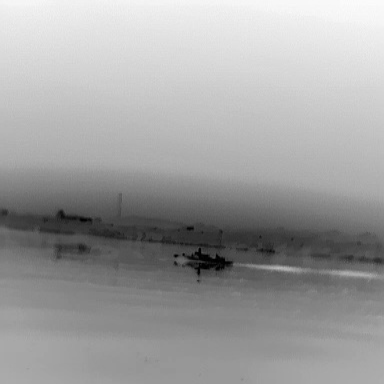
There is a warship in the infrared image.